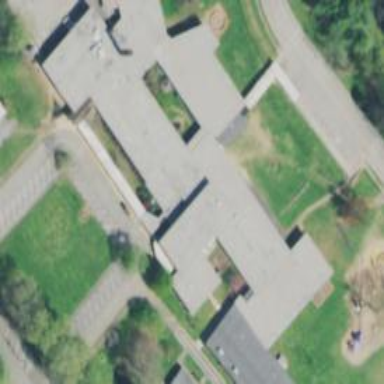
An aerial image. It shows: School.